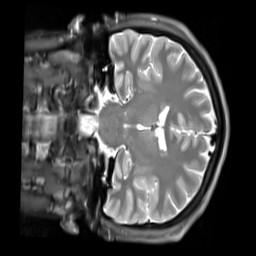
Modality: PDw
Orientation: coronal
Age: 20
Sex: male
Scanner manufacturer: siemens
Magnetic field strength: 3 T
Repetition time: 11.88 s
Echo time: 0.014 s